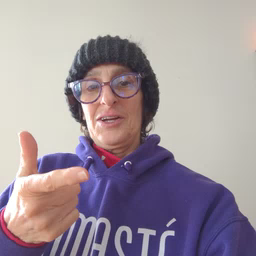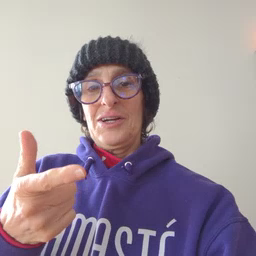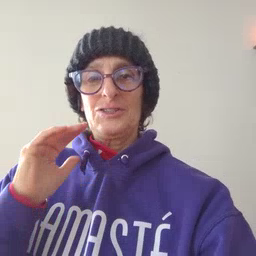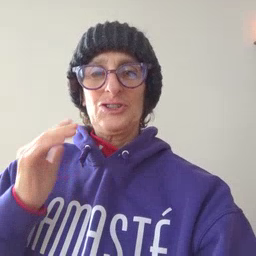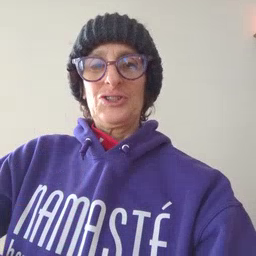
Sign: shirt